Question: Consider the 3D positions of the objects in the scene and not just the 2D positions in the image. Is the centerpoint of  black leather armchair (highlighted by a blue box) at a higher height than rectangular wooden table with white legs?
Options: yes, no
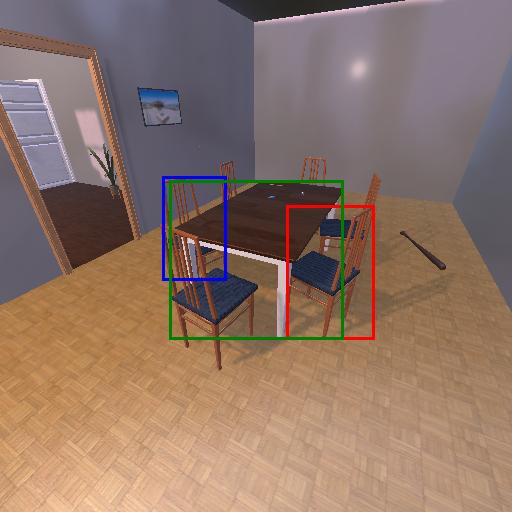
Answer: yes